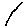
Label: line